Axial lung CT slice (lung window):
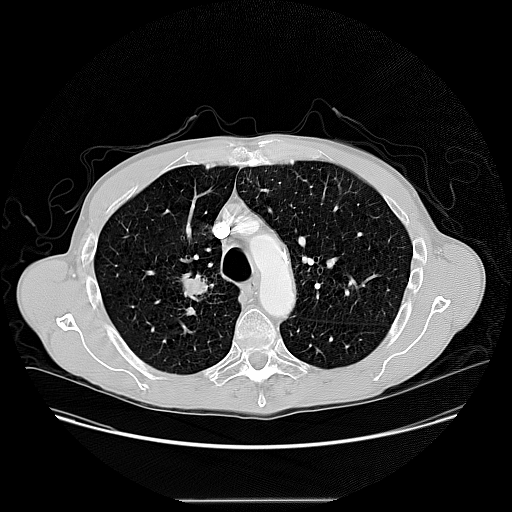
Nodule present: yes
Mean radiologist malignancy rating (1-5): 4.75